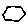
Label: hexagon